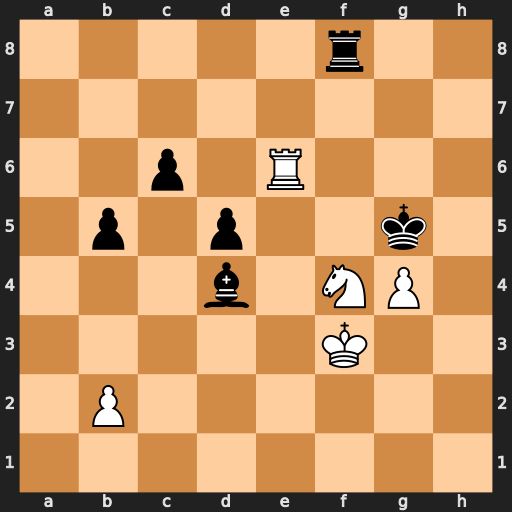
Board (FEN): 5r2/8/2p1R3/1p1p2k1/3b1NP1/5K2/1P6/8
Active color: w
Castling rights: -
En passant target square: -
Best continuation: Rg6+ Kh4 Rh6+